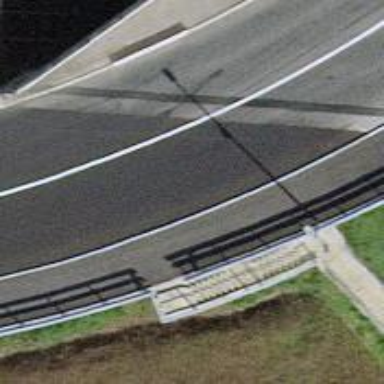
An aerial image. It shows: Asphalt footway with sidewalk on bridge.